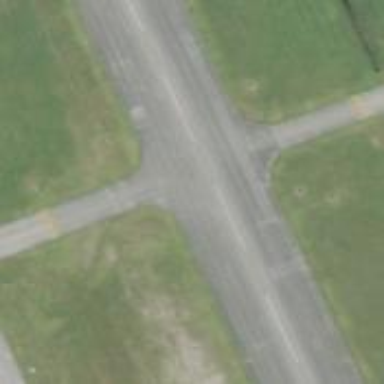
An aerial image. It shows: View of taxiway at the airport.